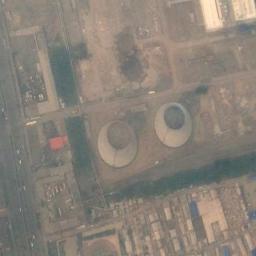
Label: thermal_power_station